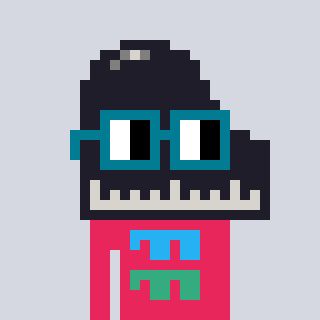
a pixel art character with square dark green glasses, a piano-shaped head and a redpinkish-colored body on a cool background